Field crop: maize
Growth stage: 2
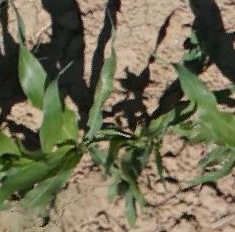
Species: maize